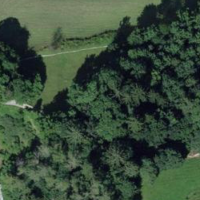
EUNIS habitat code: 44
Species observed at this site:
Campanula trachelium